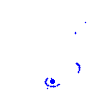
Particle: electron